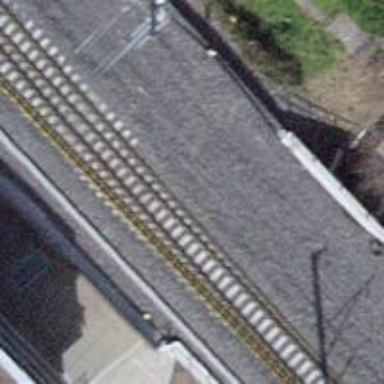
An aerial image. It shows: Single-track railway bridge with contact lines for electrification.